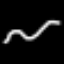
Label: squiggle